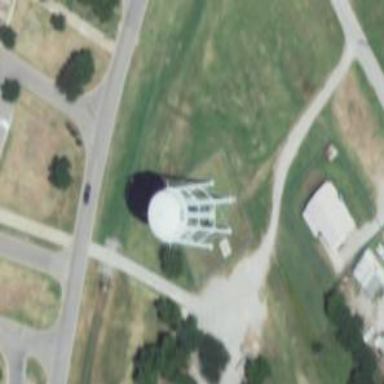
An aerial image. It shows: Water tower that is man-made.